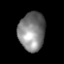
Tissue: lung
Cell type: Myeloid cells
Senescence score: 0.6002
Nuclear area (px): 1004
Mean DAPI intensity: 128.39